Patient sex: M
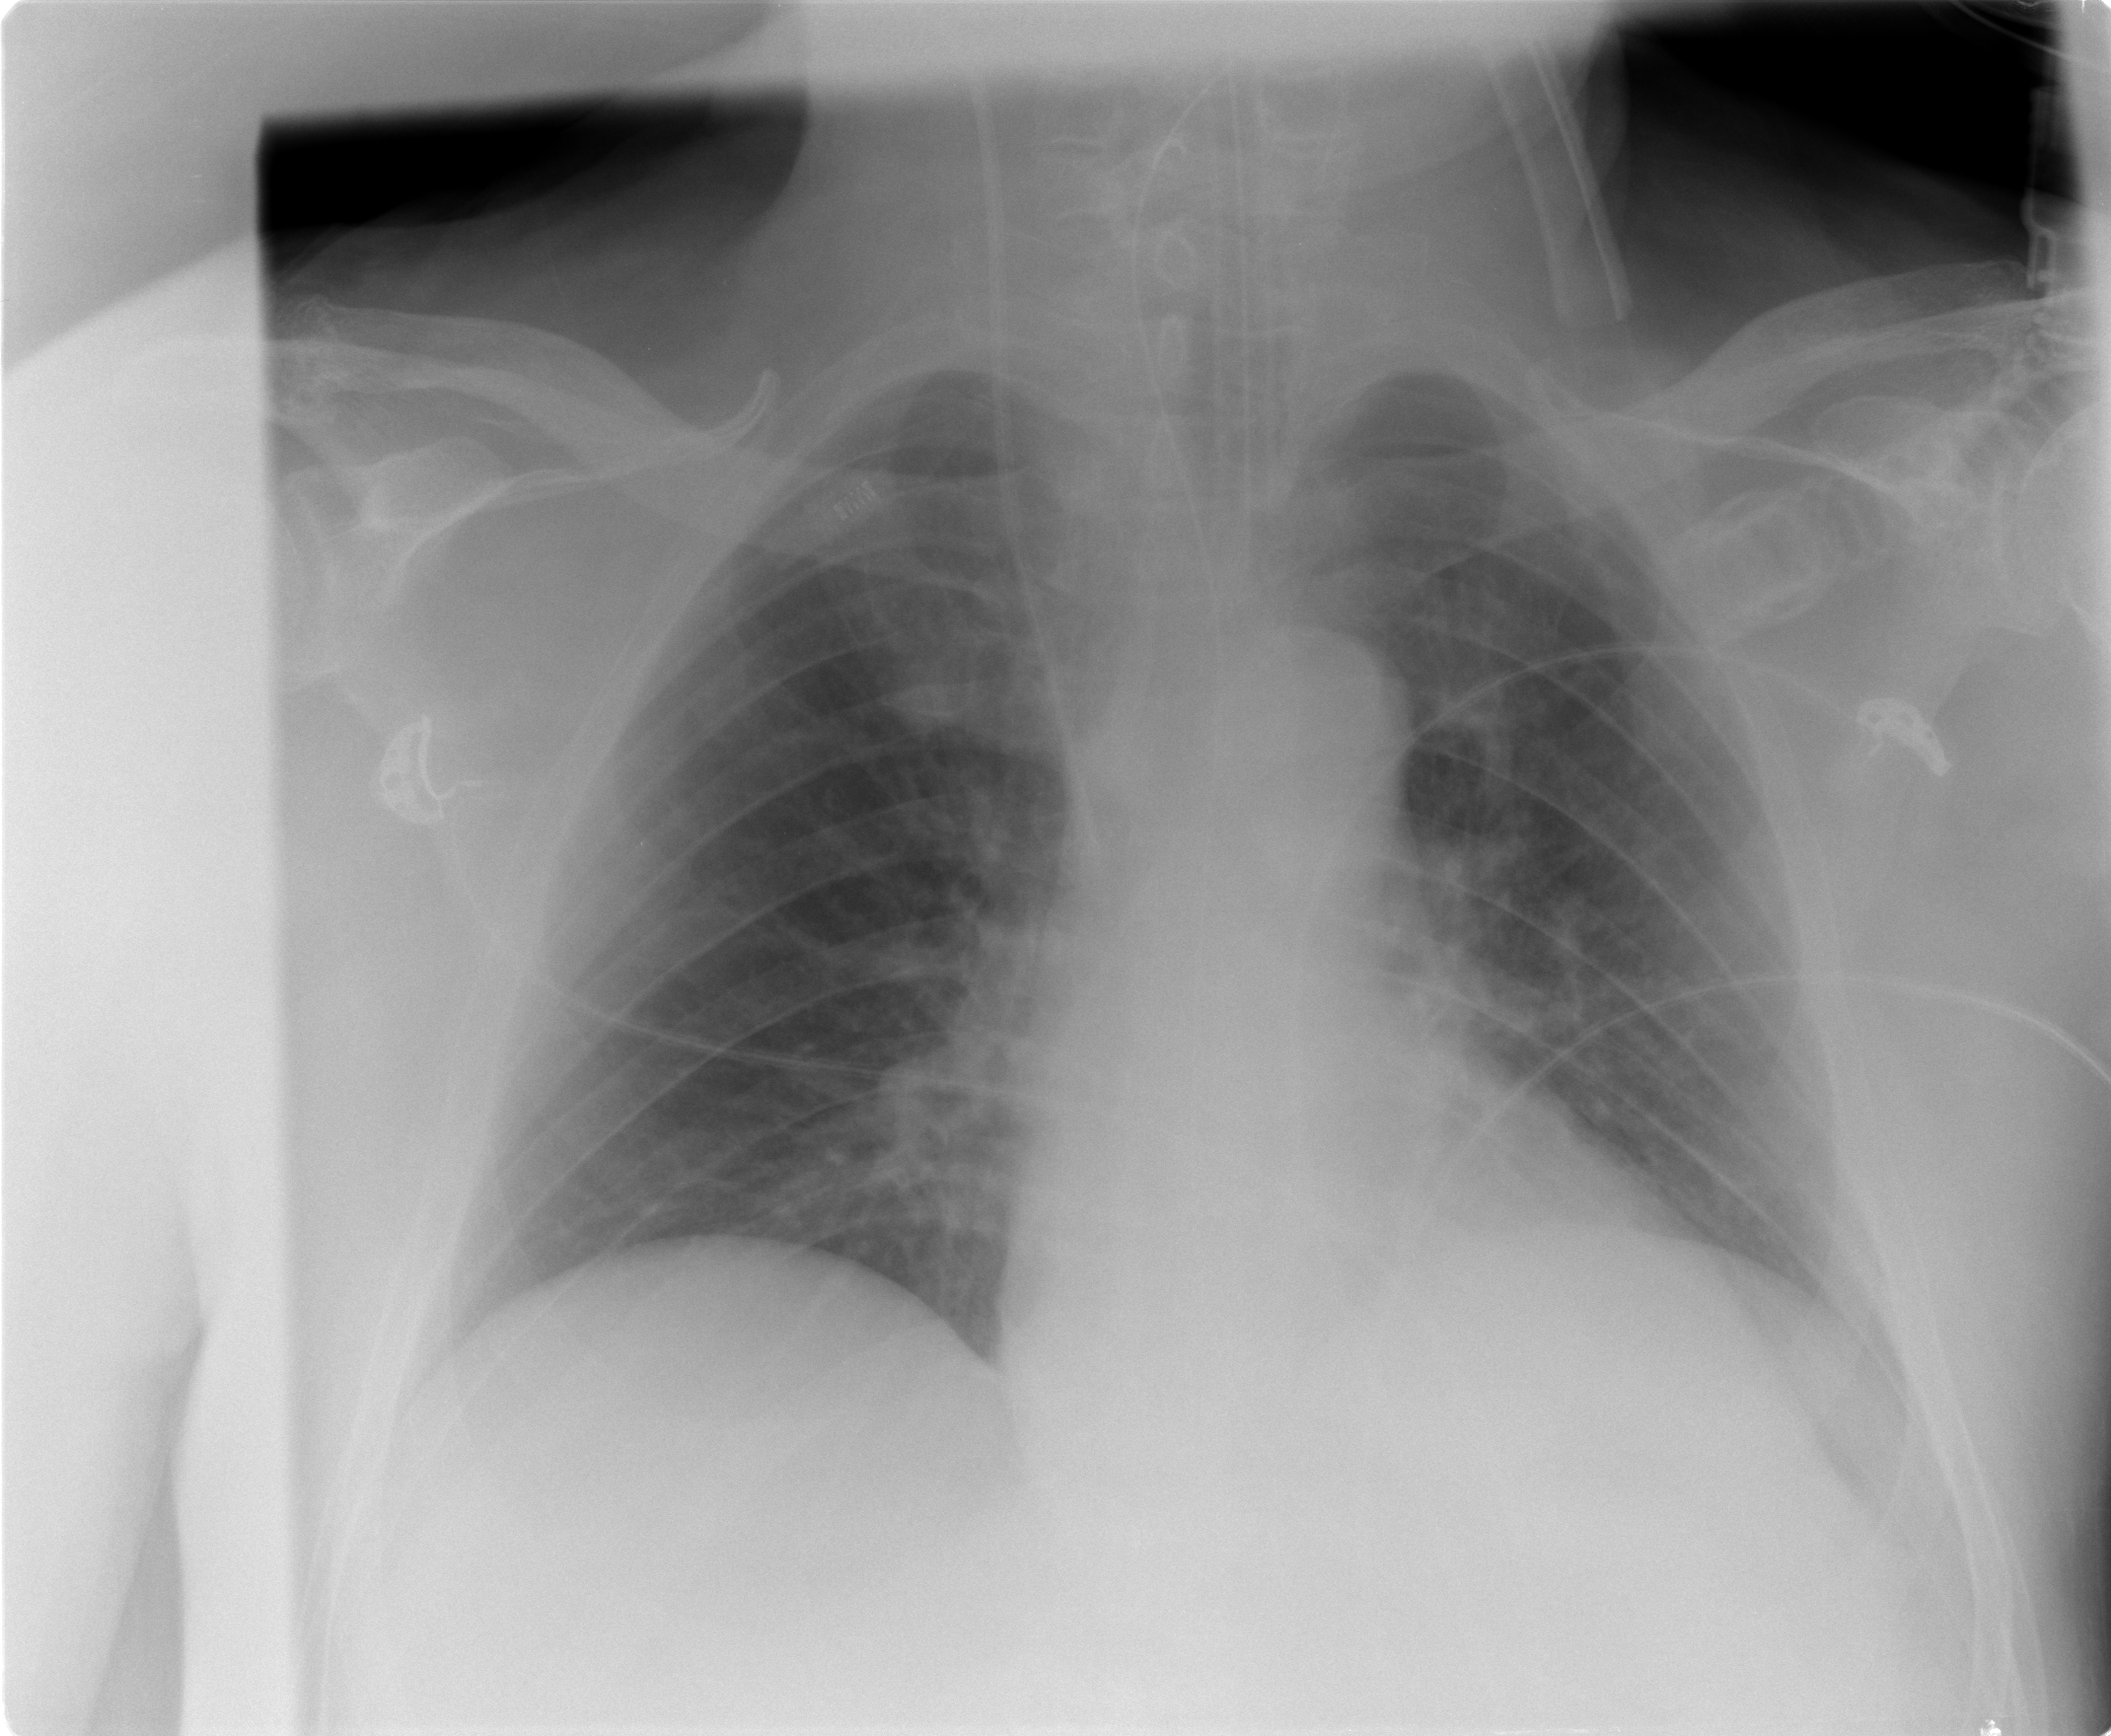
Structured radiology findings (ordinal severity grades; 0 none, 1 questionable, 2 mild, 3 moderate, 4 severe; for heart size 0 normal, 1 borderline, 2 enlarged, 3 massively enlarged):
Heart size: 0
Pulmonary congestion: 0
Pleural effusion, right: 0
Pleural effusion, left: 0
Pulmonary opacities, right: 0
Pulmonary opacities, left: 2
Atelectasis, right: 1
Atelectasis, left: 2